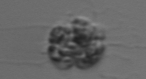
Label: Leptocylindrus_mediterraneus